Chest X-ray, AP view. Patient: 51 years old, sex M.
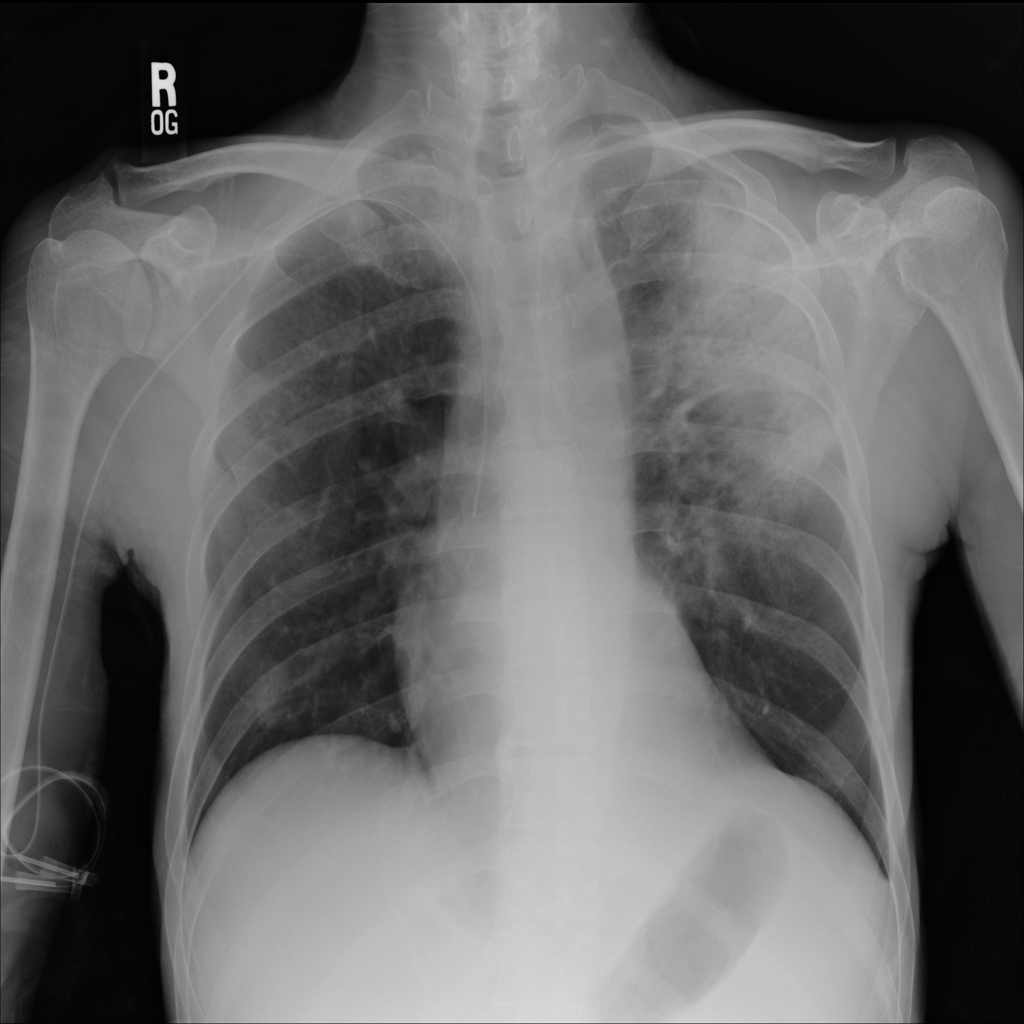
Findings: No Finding